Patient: sex M, age 57
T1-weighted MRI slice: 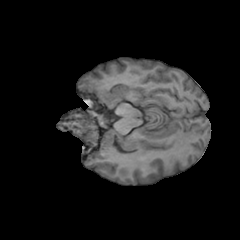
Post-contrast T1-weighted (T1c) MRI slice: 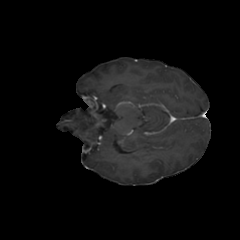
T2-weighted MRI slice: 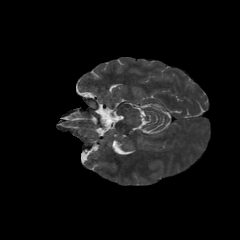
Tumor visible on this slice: no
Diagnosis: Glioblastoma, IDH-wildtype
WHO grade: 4